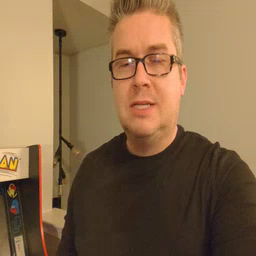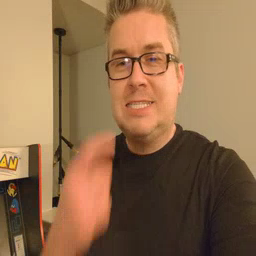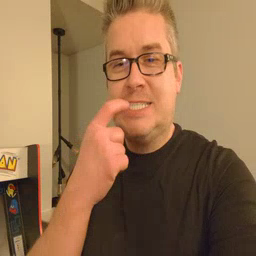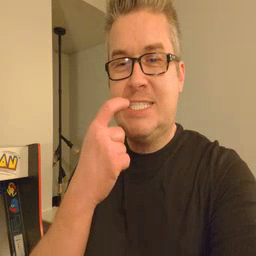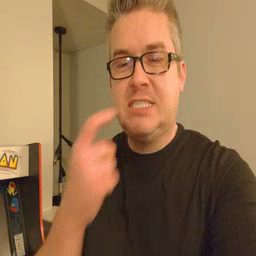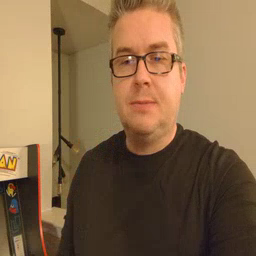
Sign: glasswindow